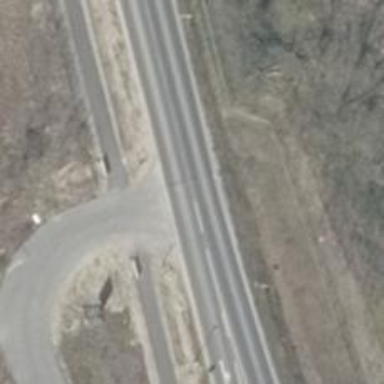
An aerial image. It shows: Secondary road with asphalt surface and lane markings.